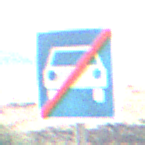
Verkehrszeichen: EndeKraftfahrstrasse
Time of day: Midday
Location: Outdoor (Nature)
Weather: Clear
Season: NotSpecified
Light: Natural